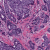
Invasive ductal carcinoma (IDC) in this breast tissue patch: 0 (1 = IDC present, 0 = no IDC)